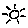
Label: sun